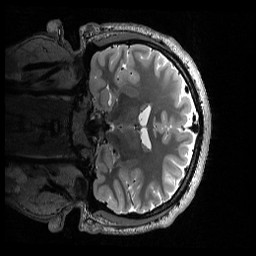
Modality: T2w
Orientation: coronal
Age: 24
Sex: male
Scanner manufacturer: siemens
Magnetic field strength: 3 T
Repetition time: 3.2 s
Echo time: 0.565 s